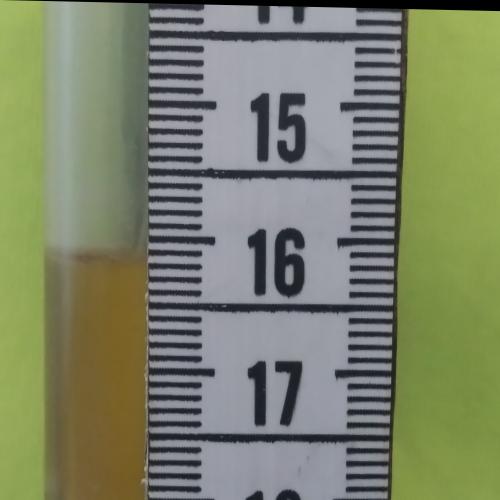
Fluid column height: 16.1 cm